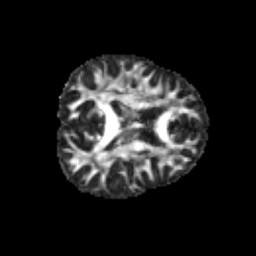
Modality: FA
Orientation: axial
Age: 11
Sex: male
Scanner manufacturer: siemens
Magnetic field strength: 3 T
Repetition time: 3.8 s
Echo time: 0.07 s